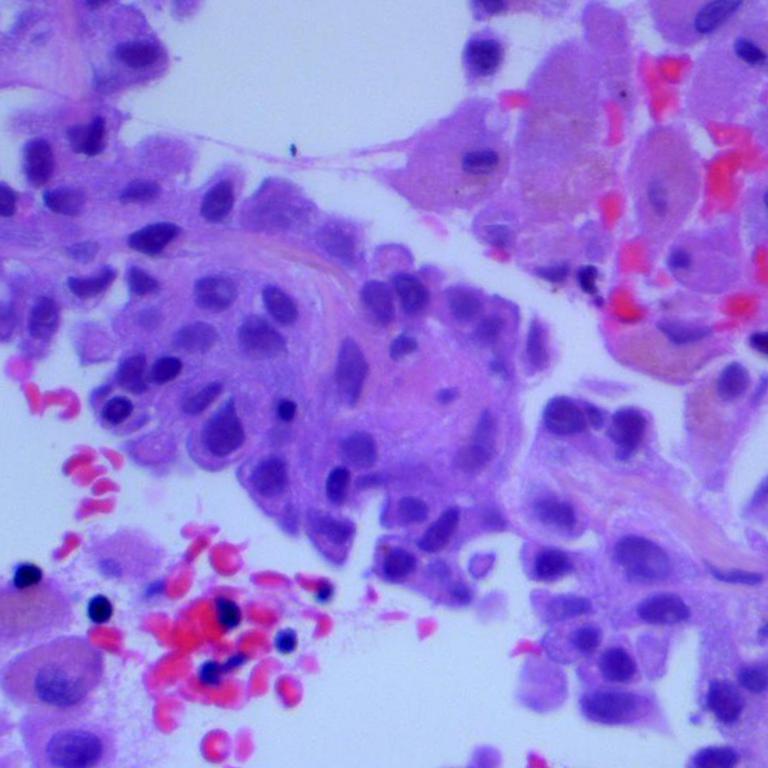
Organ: lung
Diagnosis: adenocarcinomas